Current action and preconditions to check: trajectory_clear

Your task: For each precondition in the list above, predict whether it will hold at this action.

Consider the current scene as observed from the mobile robot's camera, and analyze the predicted future states of all dynamic agents (e.g., people, animals, vehicles, or any moving entities) within the NEXT SECOND.

IMPORTANT: Only answer "very likely" if you are absolutely certain—based on strong, clear evidence—that a dynamic agent will violate the precondition in the predicted future state. Do NOT answer "very likely" for unlikely, ambiguous, or low-probability risks.

Ask yourself for each precondition: Is there a high probability, with clear and convincing evidence, that the predicted future states of any dynamic agent will interfere with the predicted future state of the currently executing action within the NEXT SECOND, causing that precondition to fail?

Assess the risk level based on these predictions. Use "likely" or "very likely" if motions create a clear risk of interference.

Use "neutral" or "improbable" if agents are nearby but their predicted paths are clearly diverging or non-conflicting.

Failure Risk Categories: "very improbable", "improbable", "neutral", "likely", "very likely"

Answer Format: Output ONLY the probability_of_failure value from these categories: "very improbable", "improbable", "neutral", "likely", "very likely"

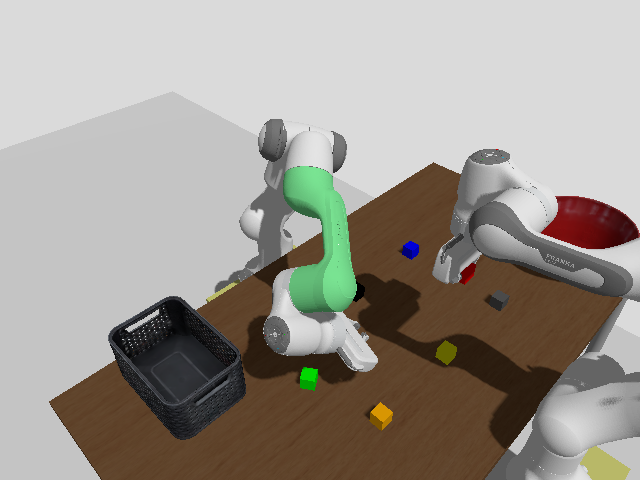

Answer: very improbable